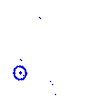
Particle: kaon